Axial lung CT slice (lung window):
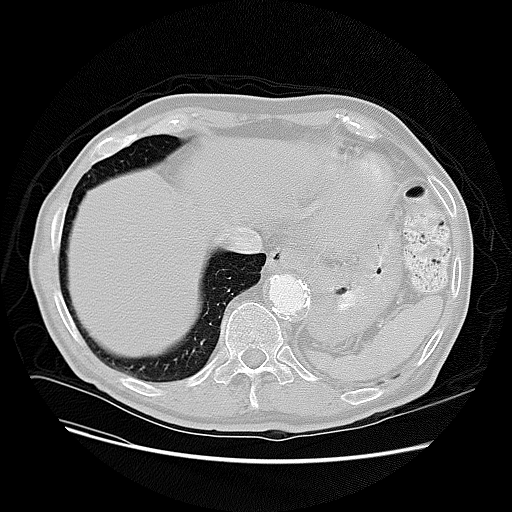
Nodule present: no